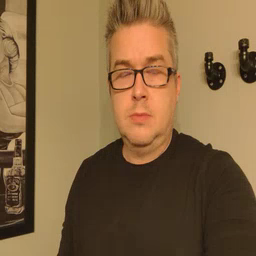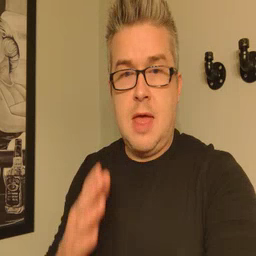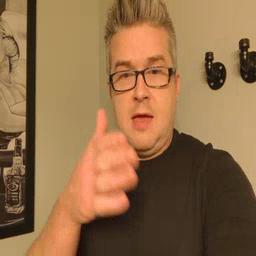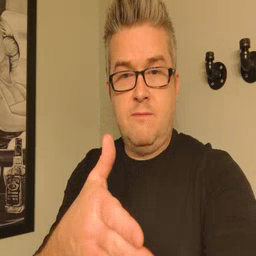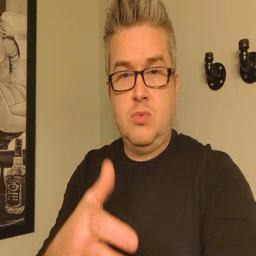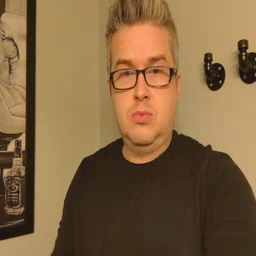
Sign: after